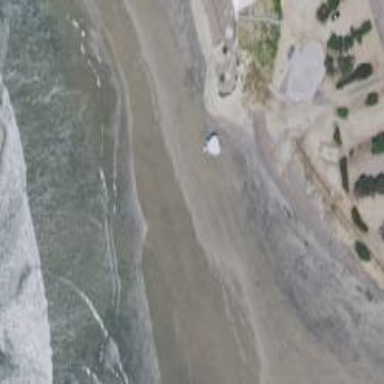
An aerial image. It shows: Lifeguard tower for emergency supervision.